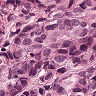
Metastatic tissue present: yes